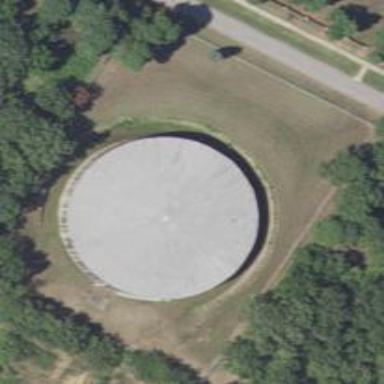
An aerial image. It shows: Water storage area.